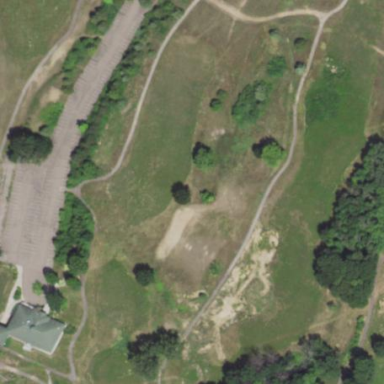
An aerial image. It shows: Area with grass used as rough in golf course.